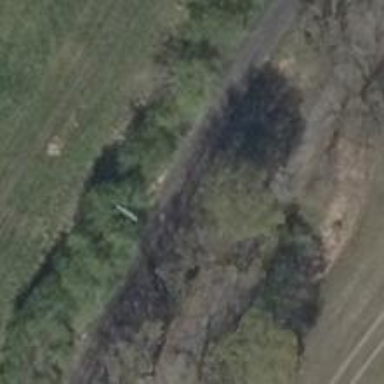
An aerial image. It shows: Power pole.